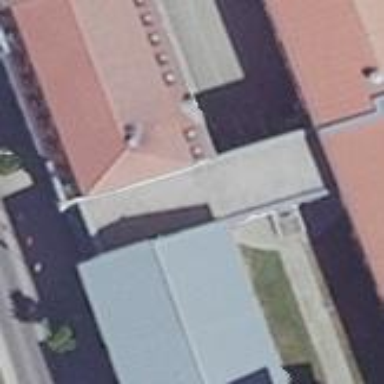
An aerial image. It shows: Public building.